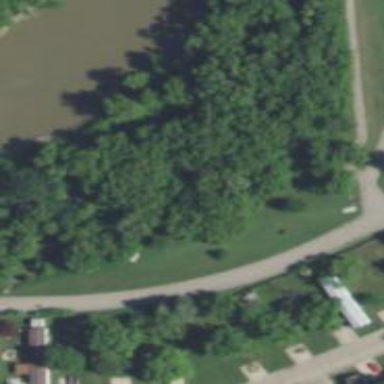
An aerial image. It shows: Disc golf hole.